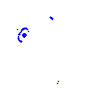
Particle: kaon